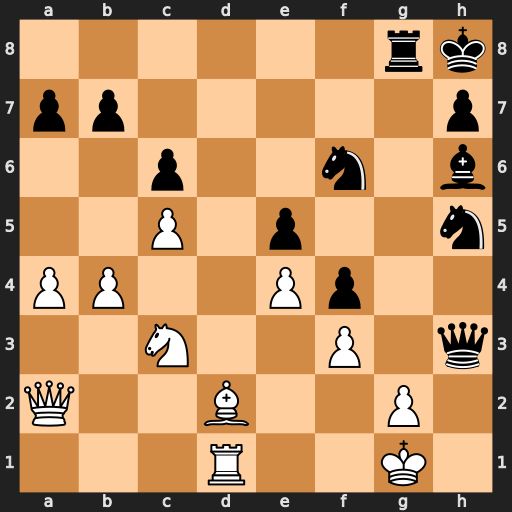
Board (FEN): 6rk/pp5p/2p2n1b/2P1p2n/PP2Pp2/2N2P1q/Q2B2P1/3R2K1
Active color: w
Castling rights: -
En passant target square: -
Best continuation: Qxg8+ Kxg8 gxh3